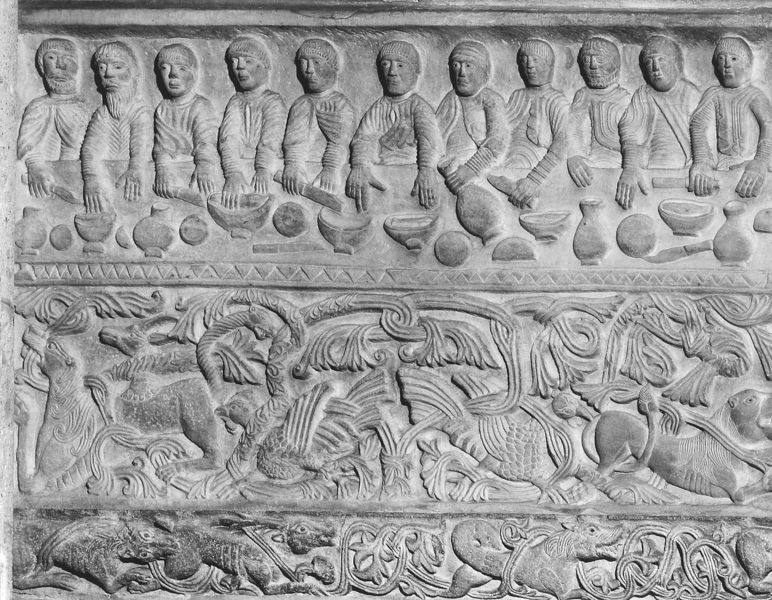
Titel: Kanzel von S. Ambrogio
Standort: Mailand, S. Ambrogio (EU - I)
Schlagwörter: blätter, menschen, sitzen, grau, männer, tisch, hund, tier, tiere, ornament, messer, schale, schüssel, stein, teller, figur, personen, pflanzen, krug, vase, relief, essen, dekor, brot, schwein, ranke, ornamental, jesus, teufel, mischwesen, löwe, abendmahl, schüsseln, jünger, gefäße, kannen, mann, mer, apostel, letztes abendmahl, halbrelief, verzierung, kochen, kelchen, relief brot und wein, hunde und schlangen, karaffe